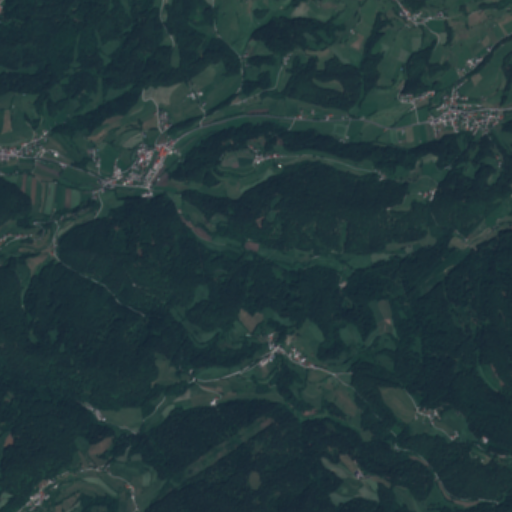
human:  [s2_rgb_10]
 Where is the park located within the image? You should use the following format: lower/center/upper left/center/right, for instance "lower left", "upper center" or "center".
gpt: The park is located in the upper left of the image.
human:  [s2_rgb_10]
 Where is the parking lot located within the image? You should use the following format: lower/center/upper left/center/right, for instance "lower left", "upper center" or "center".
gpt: The parking lot is located in the upper left of the image.
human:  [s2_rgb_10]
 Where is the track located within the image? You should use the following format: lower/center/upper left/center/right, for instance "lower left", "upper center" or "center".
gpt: The track is located in the upper left of the image.
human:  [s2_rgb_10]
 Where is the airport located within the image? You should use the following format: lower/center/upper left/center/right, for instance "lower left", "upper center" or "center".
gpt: There is no airport in the image.